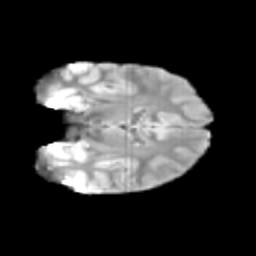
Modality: T2w
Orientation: coronal
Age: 12
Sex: male
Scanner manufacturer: siemens
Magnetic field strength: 3 T
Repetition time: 3.8 s
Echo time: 0.07 s